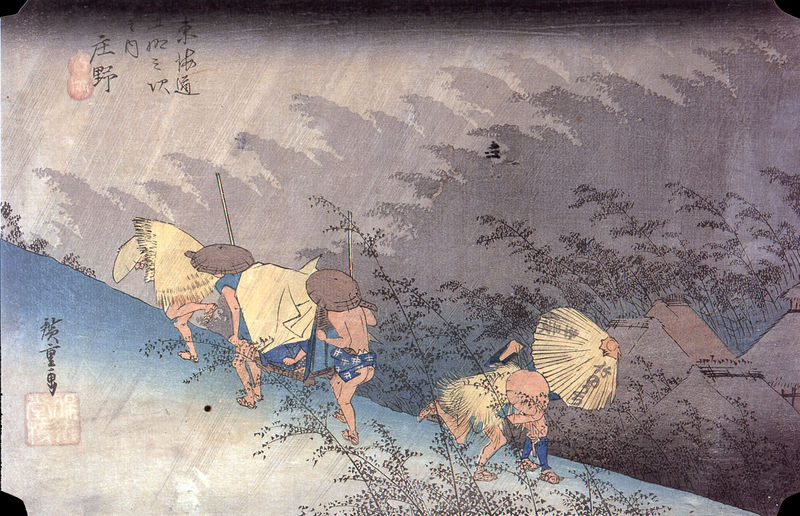
Titel: Weisser Regen bei Shono; aus der Serie: 53 Stationen der Tokaido Straße
Künstler: Utagawa Hiroshige
Institution: Privatsammlung
Schlagwörter: akt, baum, berg, blau, gewitter, himmel, mann, nackt, schatten, weiß, bäume, gelb, landschaft, menschen, grau, hut, hüte, männer, straße, zeichnung, dach, haus, regenschirm, schirm, tuch, weg, tragen, häuser, hügel, wind, gehen, hütte, rosa, tal, wald, bauern, farbig, hintern, holzschnitt, japan, schrift, stab, abhang, ernte, laufen, berge, dorf, dächer, mauer, hütten, sturm, strohhut, japanisch, schriftzeichen, regen, tusche, arsch, popo, asien, druck, gefälle, stich, schirme, asiatisch, stempel, marsch, chinesisch, china, stäbe, siedlung, gebückt, stecken, wanderung, sigel, bergauf, mäbber, edo, siedllung, 4 menschen, 1870, 1200, ernt, reisbauern, shilouetten, sinologisch, chiina